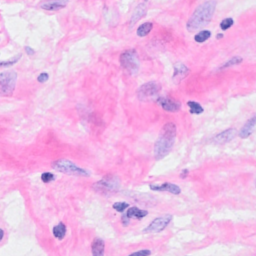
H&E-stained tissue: Breast